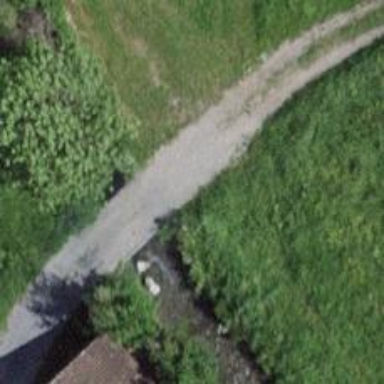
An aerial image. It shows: Track road with grade1 bridge.